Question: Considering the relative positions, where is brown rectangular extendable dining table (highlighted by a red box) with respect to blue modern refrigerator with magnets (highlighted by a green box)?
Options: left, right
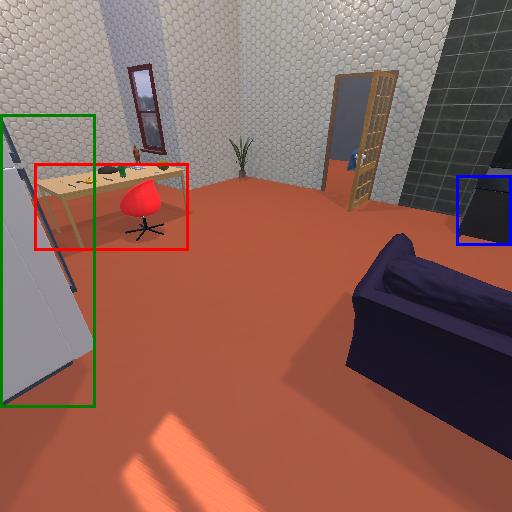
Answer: left